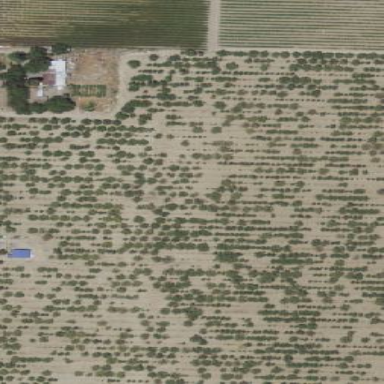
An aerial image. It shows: Orchard filled with almond trees.